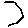
Label: hexagon